Interaction volume radius: 5 \u00c5
Interaction volume height: 15 \u00c5
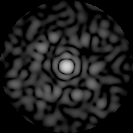
Disorder parameter: 0.8629